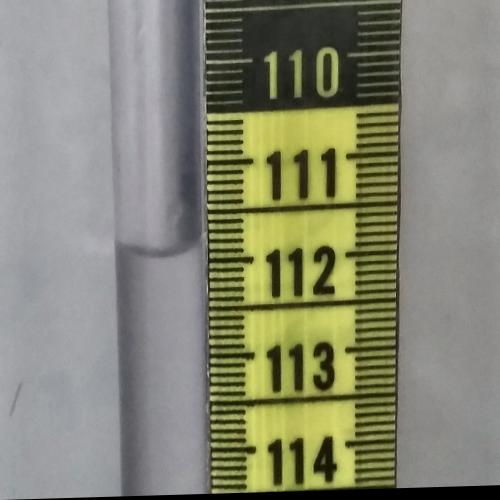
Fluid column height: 111.9 cm